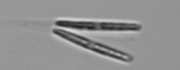
Label: Thalassionema